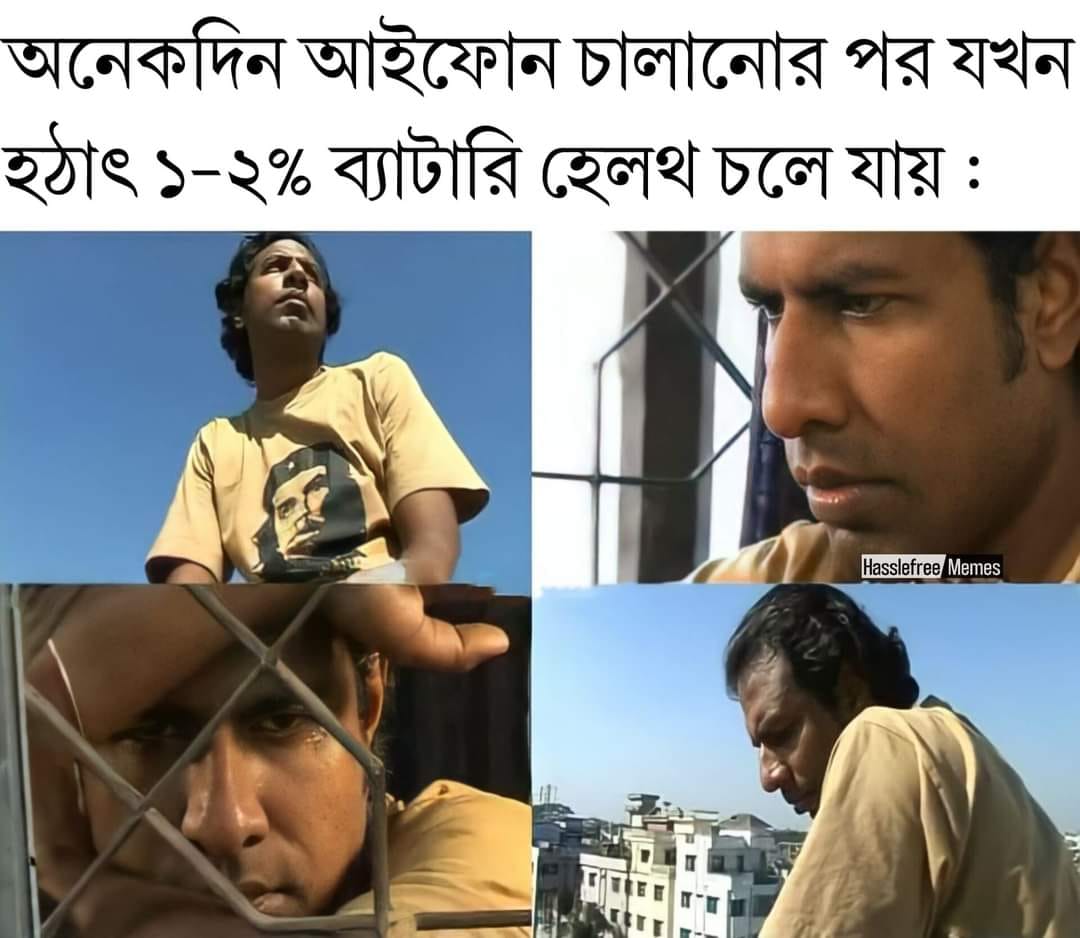
Text: অনেকদিন আইফোন চালানোর পর যখন হঠাং ১-২% ব্যাটারি হেলথ চলে যায়
Label: Non Hate